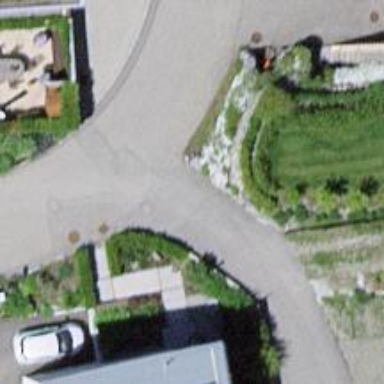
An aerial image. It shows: Residential road.